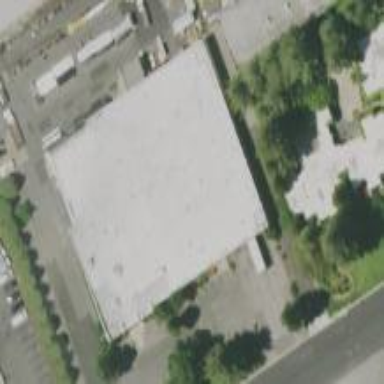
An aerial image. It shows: Hardware shop located within building.